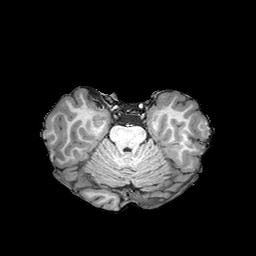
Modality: T1w
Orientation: coronal
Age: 21
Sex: female
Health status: healthy